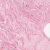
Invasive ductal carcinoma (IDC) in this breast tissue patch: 0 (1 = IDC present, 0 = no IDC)